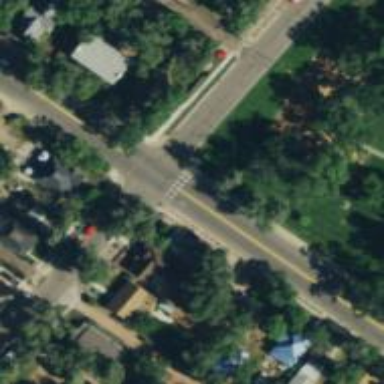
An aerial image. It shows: Marked footway crossing with paired lines.